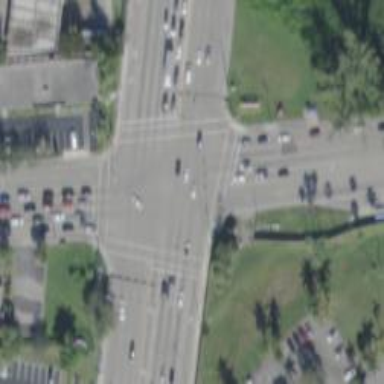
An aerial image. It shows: Marked crossing on the road.